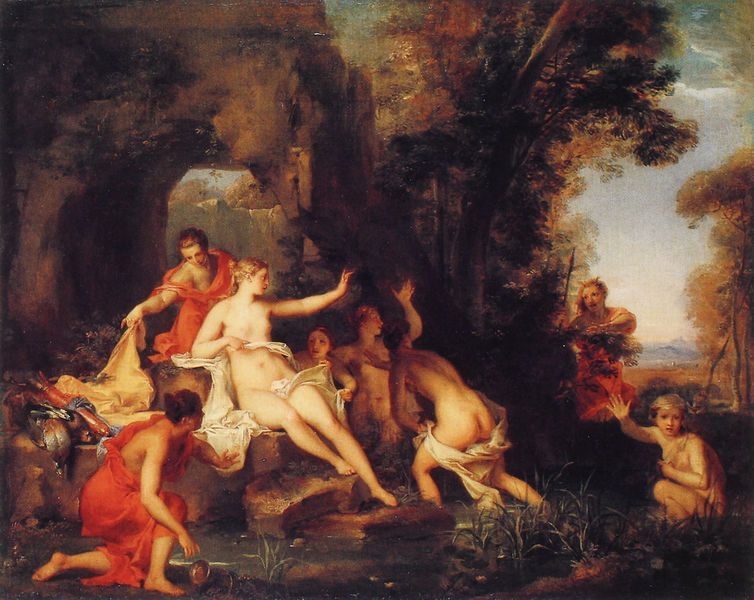
Titel: Diana und Aktäon
Künstler: Louis Galloche
Institution: Leningrad, Staatliche Ermitage
Schlagwörter: fuß, hand, himmel, nackt, umhang, baden, bäume, frauen, teich, brust, busen, finger, weiss, rot, arme, kind, beine, füße, hintern, bauch, freude, bad, arsch, jagd, faun, nymphen, grotte, artemis, diana, dionysos, aktbild, idyle, po, artemiks